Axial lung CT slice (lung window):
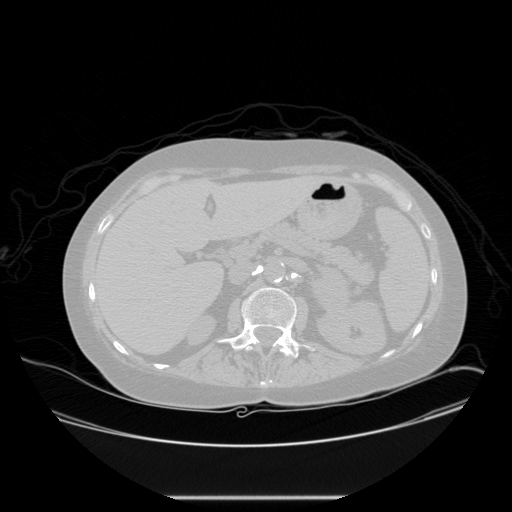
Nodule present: no